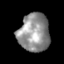
Tissue: skin
Cell type: Epithelial cells
Senescence score: 0.2657
Nuclear area (px): 1157
Mean DAPI intensity: 145.83